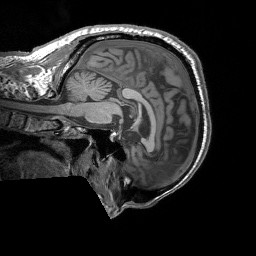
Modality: T1w
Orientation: sagittal
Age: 69
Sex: male
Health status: healthy
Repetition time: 1.9 s
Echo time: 0.00252 s